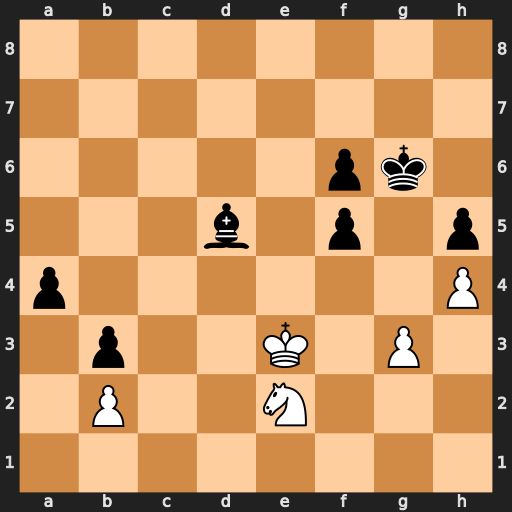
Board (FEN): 8/8/5pk1/3b1p1p/p6P/1p2K1P1/1P2N3/8
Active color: w
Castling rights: -
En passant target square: -
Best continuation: Nf4+ Kf7 Nxd5 a3 bxa3 b2 Nc3